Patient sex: F
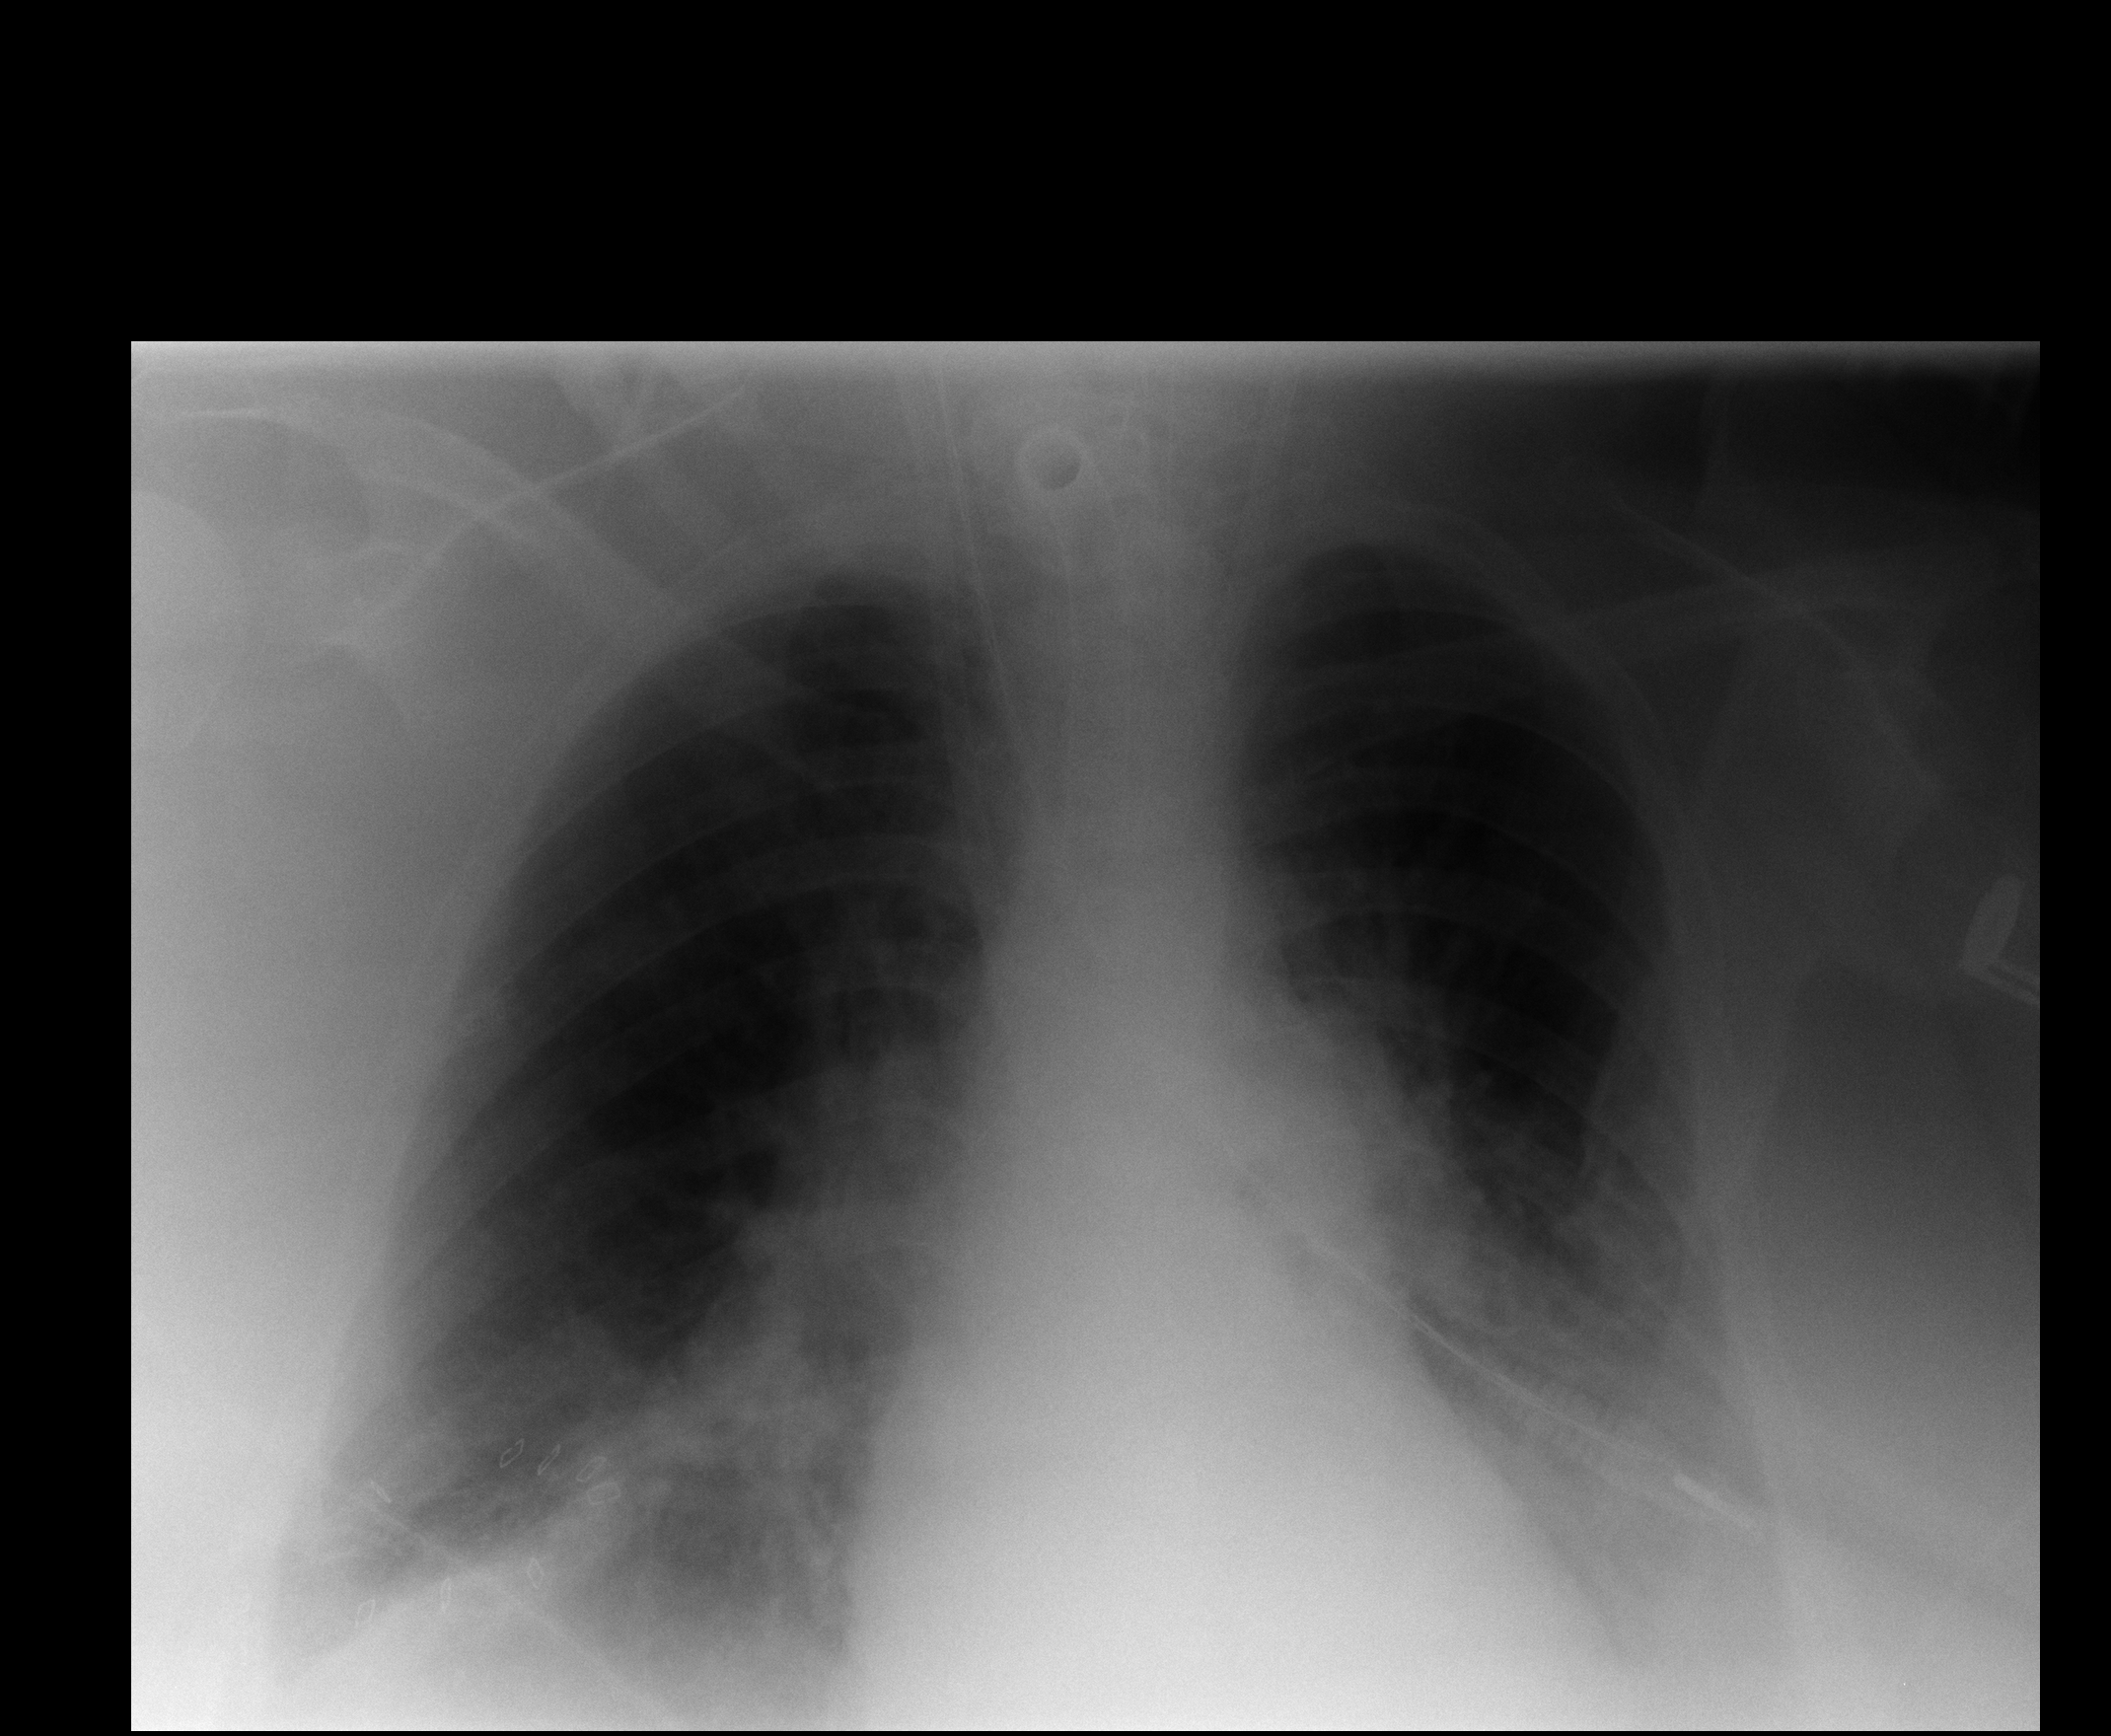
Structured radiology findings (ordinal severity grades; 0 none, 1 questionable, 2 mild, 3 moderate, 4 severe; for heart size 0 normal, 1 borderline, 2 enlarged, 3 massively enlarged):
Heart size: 1
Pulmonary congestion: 1
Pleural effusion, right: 2
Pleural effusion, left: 2
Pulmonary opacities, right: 0
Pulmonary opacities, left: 0
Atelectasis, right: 2
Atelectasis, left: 2